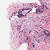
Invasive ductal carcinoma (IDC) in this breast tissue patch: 0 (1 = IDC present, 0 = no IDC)